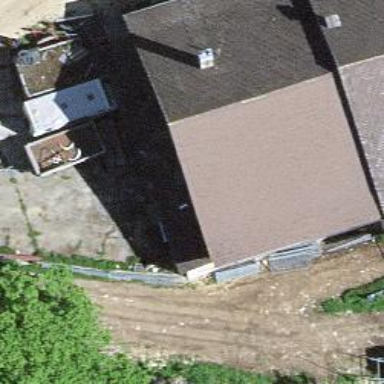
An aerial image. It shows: Restaurant.